Question: i'm having problems with echmultiselect in my project, it doesn't filter at all and inhibits other column filters already working.
View
'''
array (
'name'=>'typeSelectedName',
'value'=>'$data->typeSelected->name',
'filter'=> $this->widget('EchMultiselect', array(
'model' => $model,
'dropDownAttribute' => 'typeSelectedName',
'dropDownHtmlOptions'=> array(
'style'=>'width:225px;',
'multiple'=>true,
),
'data' => array('A'=>'A','B'=>'B','C'=>'C','Z'=>'Z','X'=>'X','K'=>'K','T'=>'T'),
'options' => array(
'header'=> Yii::t('EchMultiSelect.EchMultiSelect',''),
'buttonWidth' => 80,
'position'=>array('my'=>'left bottom', 'at'=>'left top'),
'ajaxRefresh' => true,
'multiselect'=>true,
'filter'=>true,
),
),
true // capture output; needed so the widget displays inside the grid
),
),
'''
Model
'''
$criteria=new CDbCriteria;
$criteria->compare('id',$this->id);
if(!empty($this->type)) {
foreach($this->type as $v) {
$criteria->compare('type', $v, false, 'OR');
}
}
$criteria->compare('sa_id',$this->sa_id,true);
'''
...
i am using yii 1.1.13 and i can see this Cgridview:

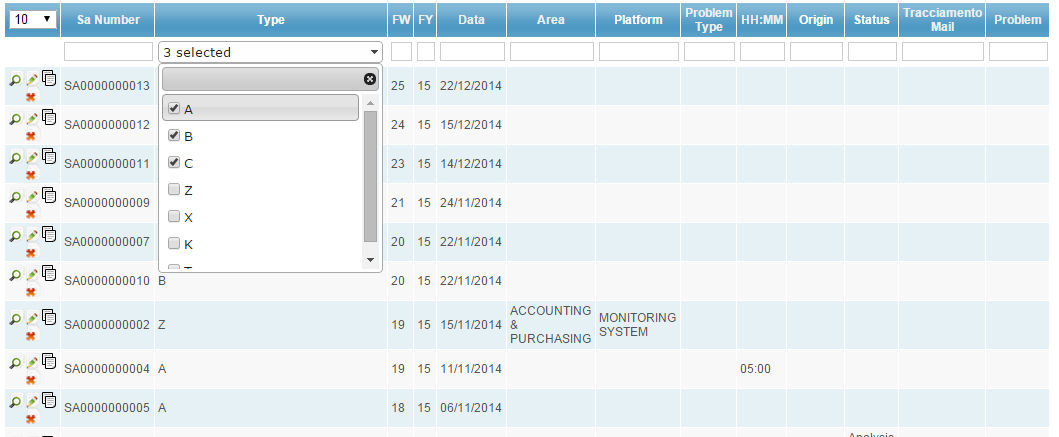
Answer: 1. Your dropdown attribute in multyselect is typeSelectedName while in the model file for criteria you check type attribute.
2. The multyselect makes an ajax call; so you need to check it and what kind of data are passed in it.
Better you add some options inside multiselect to invoke custom ajax for model filtering: upon returned data do update grid. This way multyselect will be working as the only filter option (no other options will be taken into account); though you might get form data thru 'this.form.serialize()' and make joined filtering.